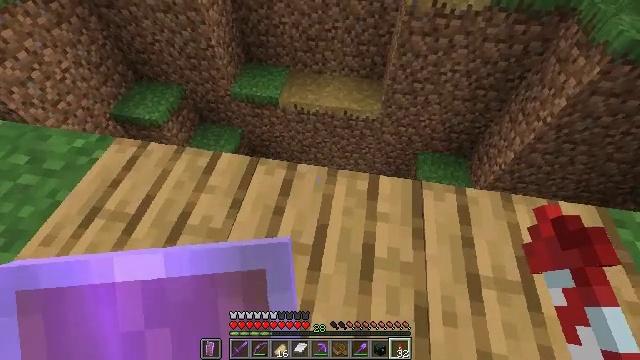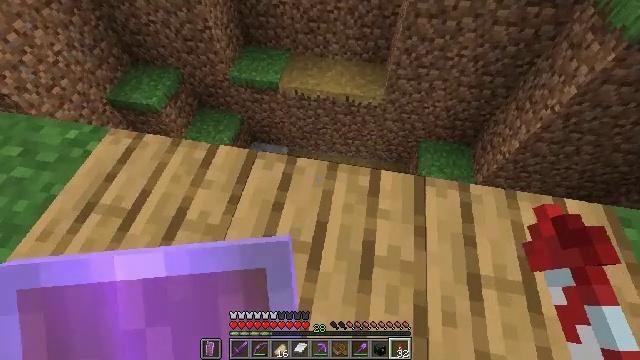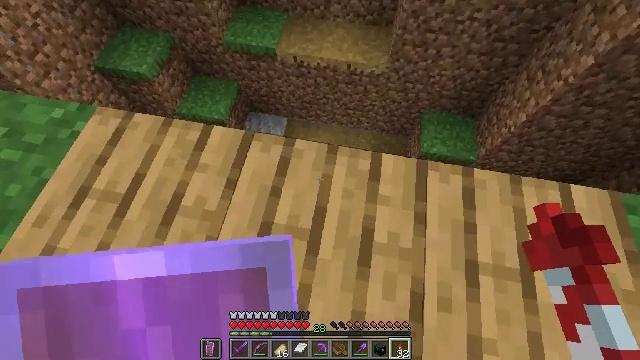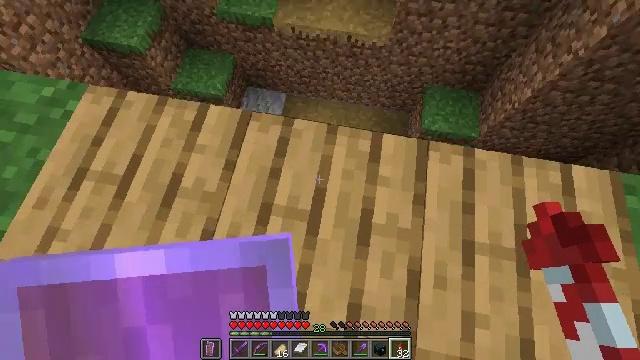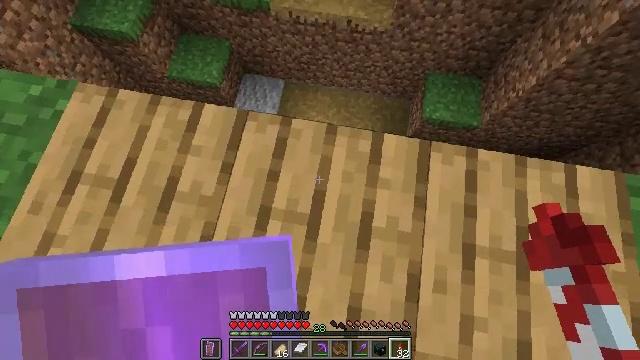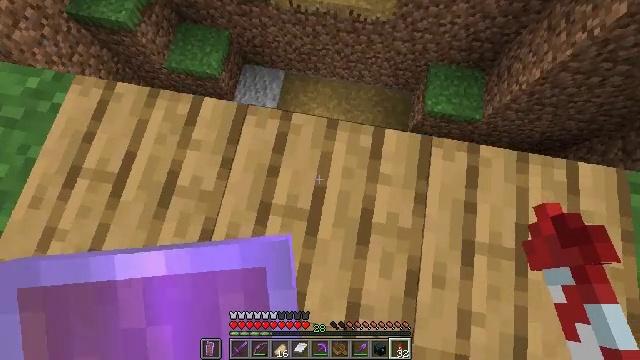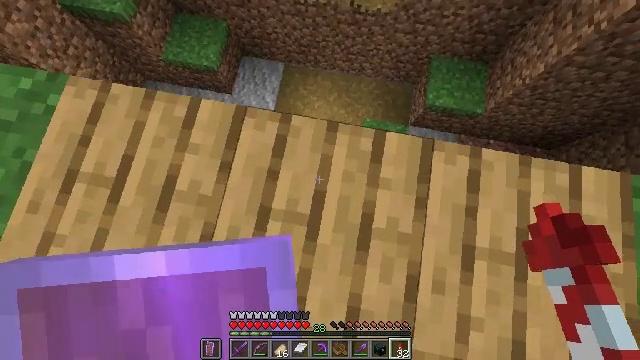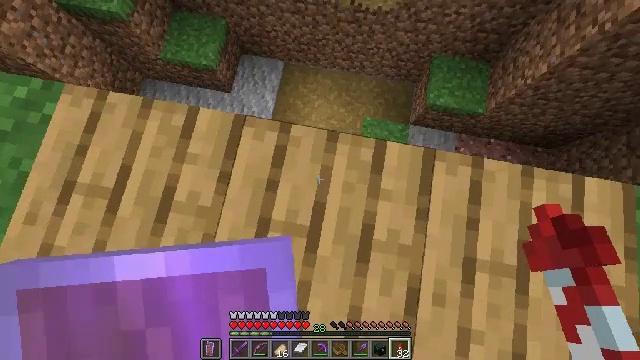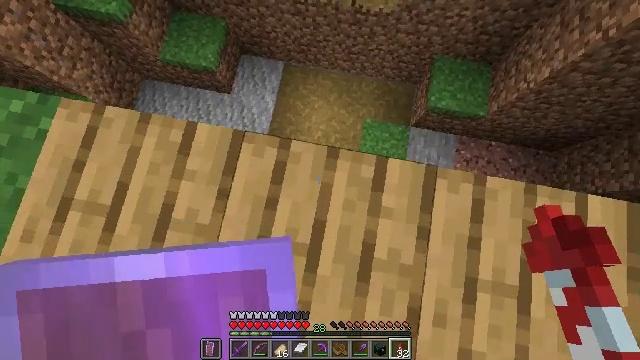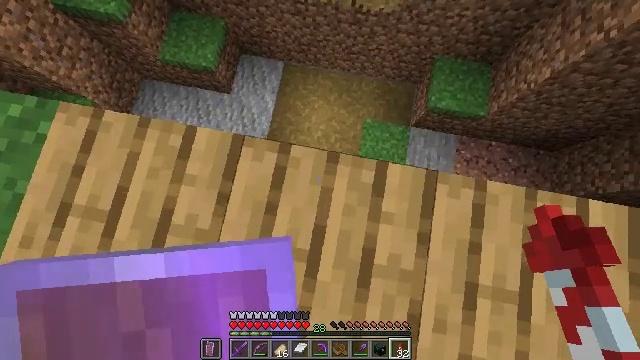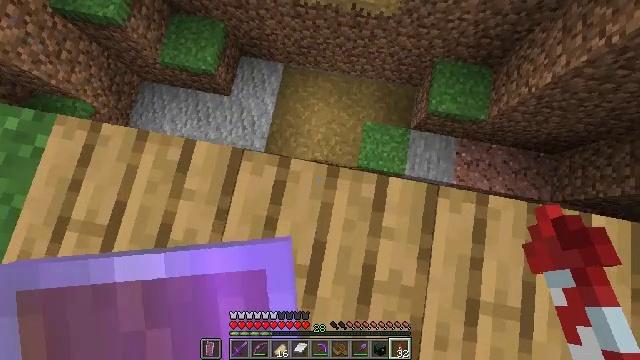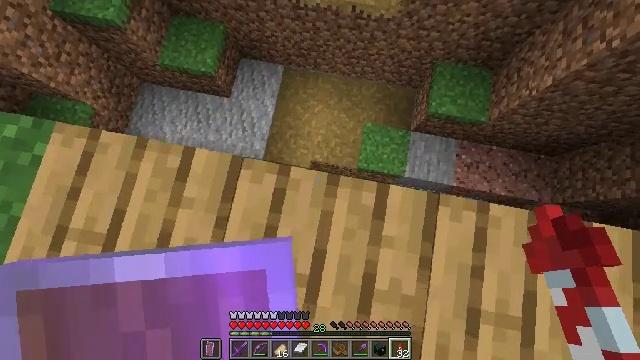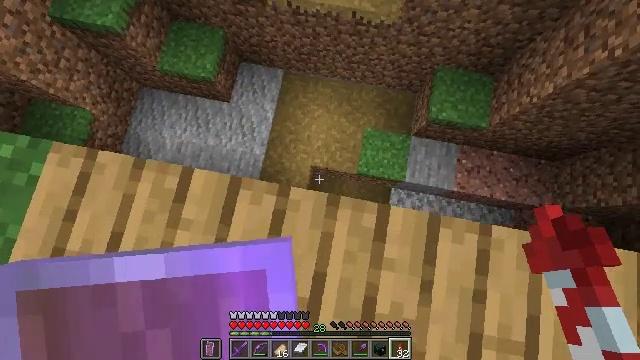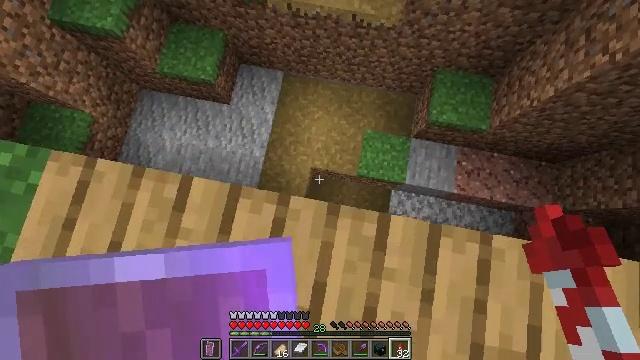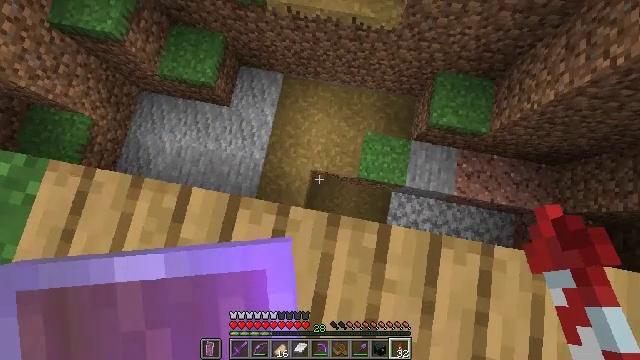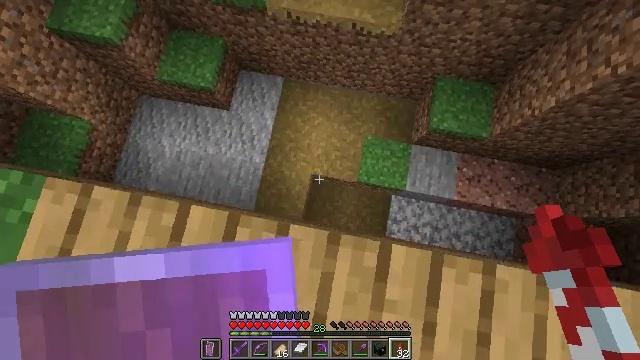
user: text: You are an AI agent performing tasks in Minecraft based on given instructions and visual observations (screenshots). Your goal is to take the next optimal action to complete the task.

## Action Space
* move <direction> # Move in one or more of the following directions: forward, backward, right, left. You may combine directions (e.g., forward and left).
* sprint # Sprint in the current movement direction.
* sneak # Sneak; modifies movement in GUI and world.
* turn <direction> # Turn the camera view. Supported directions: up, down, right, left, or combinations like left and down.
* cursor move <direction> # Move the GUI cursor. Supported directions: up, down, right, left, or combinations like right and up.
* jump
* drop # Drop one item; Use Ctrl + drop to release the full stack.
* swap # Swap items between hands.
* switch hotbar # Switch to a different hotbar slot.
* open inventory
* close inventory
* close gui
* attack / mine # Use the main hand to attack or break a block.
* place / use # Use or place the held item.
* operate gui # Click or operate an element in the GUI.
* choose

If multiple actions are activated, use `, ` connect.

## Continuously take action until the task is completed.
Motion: motion action
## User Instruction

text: Break the grass path to collect materials.
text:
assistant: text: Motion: move forward, sneak, turn down
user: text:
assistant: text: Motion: move forward, sneak, turn down
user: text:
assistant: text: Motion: move forward, sneak, turn down
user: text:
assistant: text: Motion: move forward, sneak, turn down
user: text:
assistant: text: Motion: move forward, sneak, turn down
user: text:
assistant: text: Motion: move forward, sneak, turn down
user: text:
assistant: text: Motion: move forward, sneak
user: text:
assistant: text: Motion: move forward, sneak
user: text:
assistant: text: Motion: move forward, sneak
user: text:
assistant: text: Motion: move forward, sneak
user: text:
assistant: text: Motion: move forward, sneak
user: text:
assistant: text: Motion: move forward, sneak
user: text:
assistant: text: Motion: move forward, sneak
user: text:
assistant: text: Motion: move forward, sneak
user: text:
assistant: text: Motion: move forward, sneak
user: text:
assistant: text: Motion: move forward, sneak
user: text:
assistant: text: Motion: move forward, sneak
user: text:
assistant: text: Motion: move forward, sneak
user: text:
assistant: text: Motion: move forward, sneak
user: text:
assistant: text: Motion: move forward, sneak
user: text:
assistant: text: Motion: move forward, sneak
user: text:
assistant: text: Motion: move forward, sneak
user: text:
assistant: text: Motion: move forward, sneak
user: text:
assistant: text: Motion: move forward, sneak
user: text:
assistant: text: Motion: move forward, sneak
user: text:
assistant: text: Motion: move forward, sneak
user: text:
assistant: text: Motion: move forward, sneak
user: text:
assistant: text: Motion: move forward, sneak
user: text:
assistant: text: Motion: move forward, sneak
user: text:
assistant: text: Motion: move forward, sneak